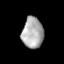
Tissue: prostate
Cell type: Myeloid cells
Senescence score: 0.7183
Nuclear area (px): 643
Mean DAPI intensity: 172.904